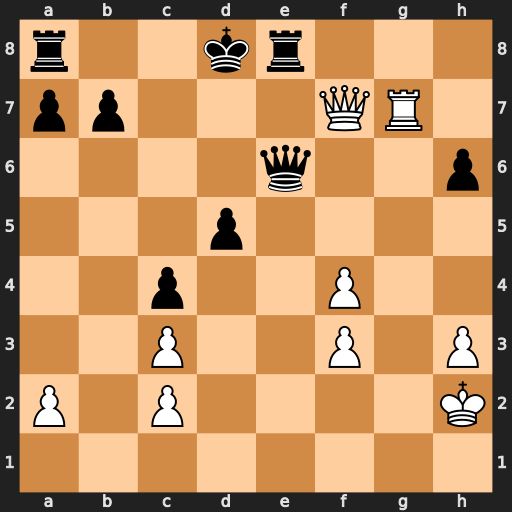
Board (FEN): r2kr3/pp3QR1/4q2p/3p4/2p2P2/2P2P1P/P1P4K/8
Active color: w
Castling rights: -
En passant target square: -
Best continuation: Qc7#